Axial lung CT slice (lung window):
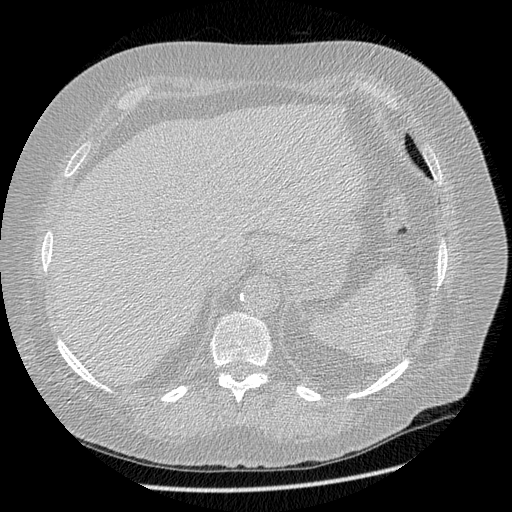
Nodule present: no